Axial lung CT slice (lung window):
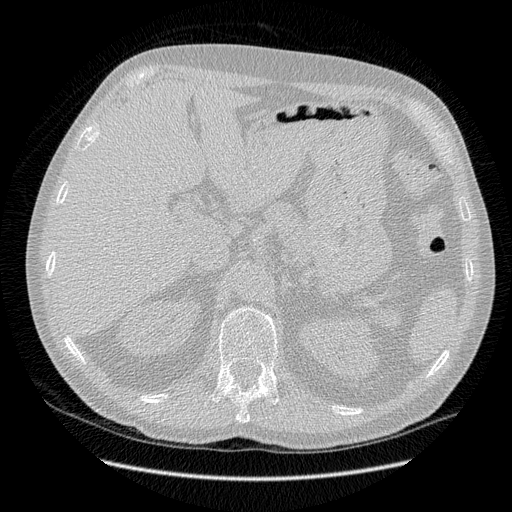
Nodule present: no